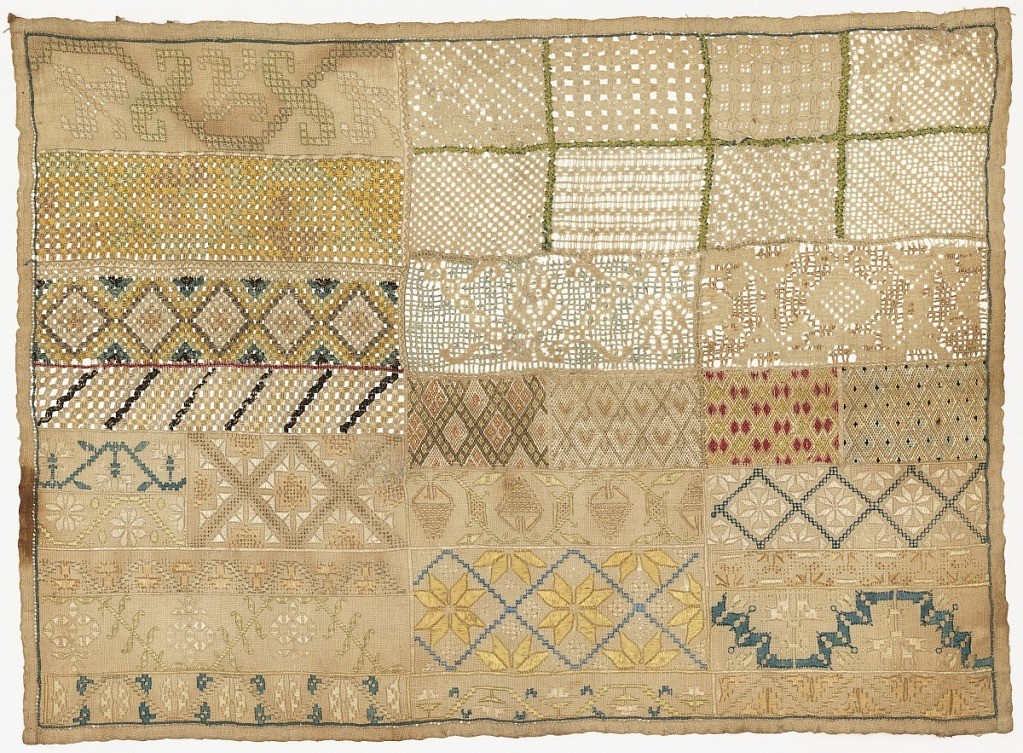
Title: Sampler
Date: mid-19th century
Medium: silk embroidery on linen foundation Technique: embroidered in satin, four-sided, and running stitches, and withdrawn element work with needle-made fillings, on plain weave foundation
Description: Grid of rectangular bands and squares, each embroidered in stylized floral motifs, geometric patterns, or needle-lace fillings.